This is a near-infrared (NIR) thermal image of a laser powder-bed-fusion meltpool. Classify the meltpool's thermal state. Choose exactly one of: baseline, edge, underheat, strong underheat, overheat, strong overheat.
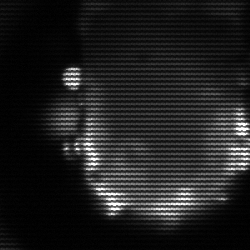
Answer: baseline